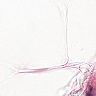
Metastatic tissue present: no